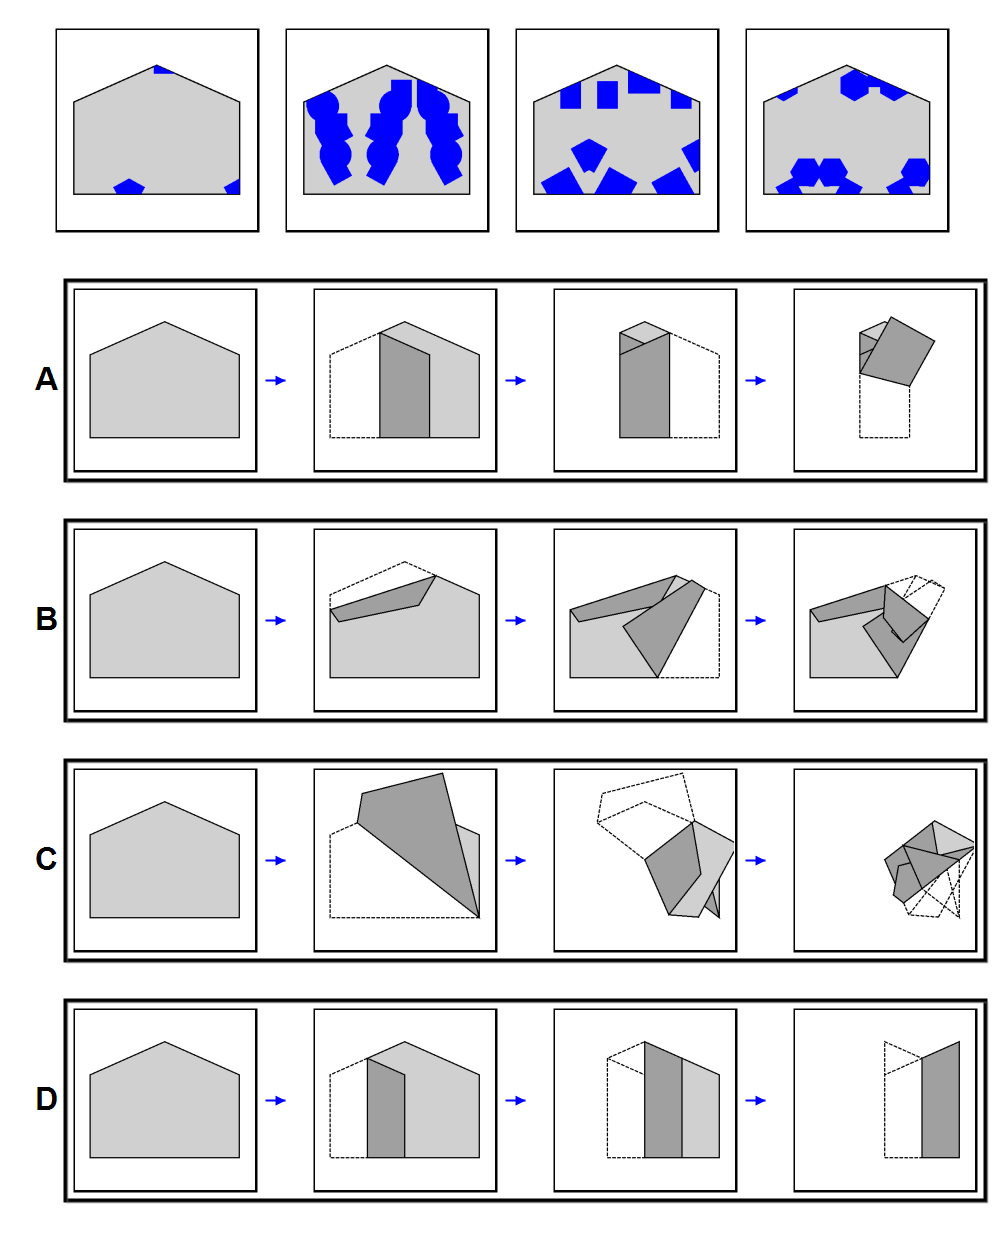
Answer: A